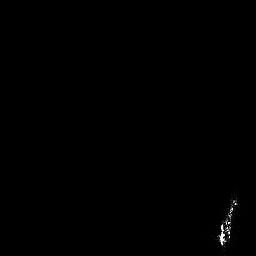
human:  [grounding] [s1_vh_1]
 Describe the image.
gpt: In the satellite image, there is  <ref>1 medium ship </ref> <box>[[83, 74, 92, 96, 0]]</box> located at bottom right.